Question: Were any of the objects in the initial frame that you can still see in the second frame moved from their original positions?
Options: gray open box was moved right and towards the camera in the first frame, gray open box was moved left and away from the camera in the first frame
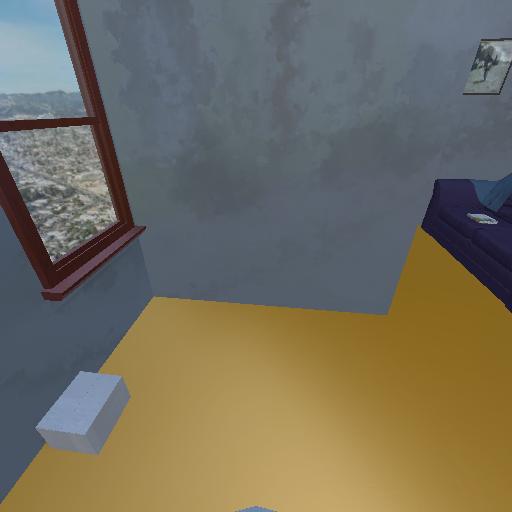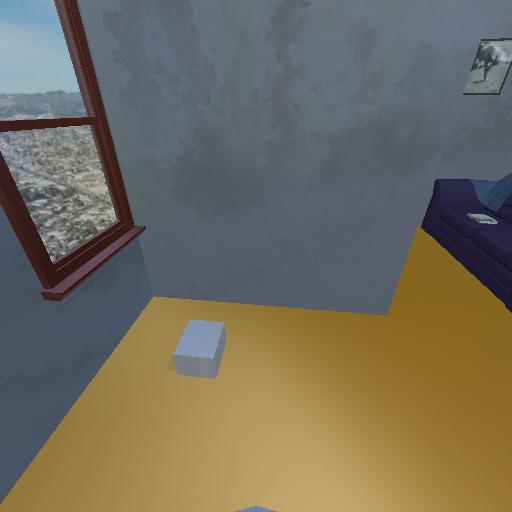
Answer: gray open box was moved right and towards the camera in the first frame